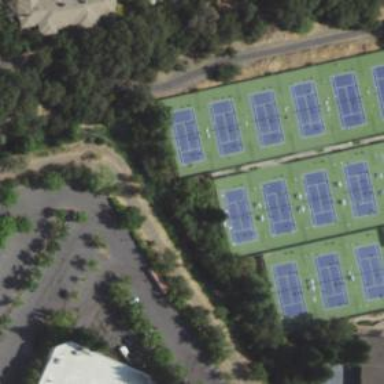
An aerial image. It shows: Tennis court on pitch.